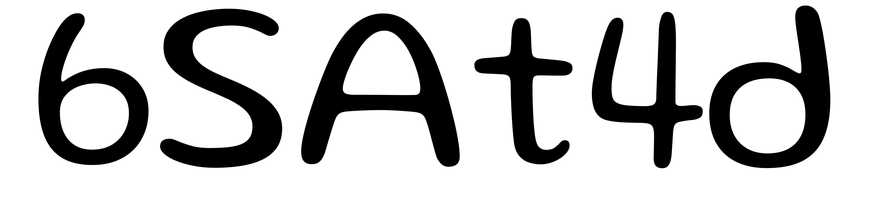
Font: Gluten_Light